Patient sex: F
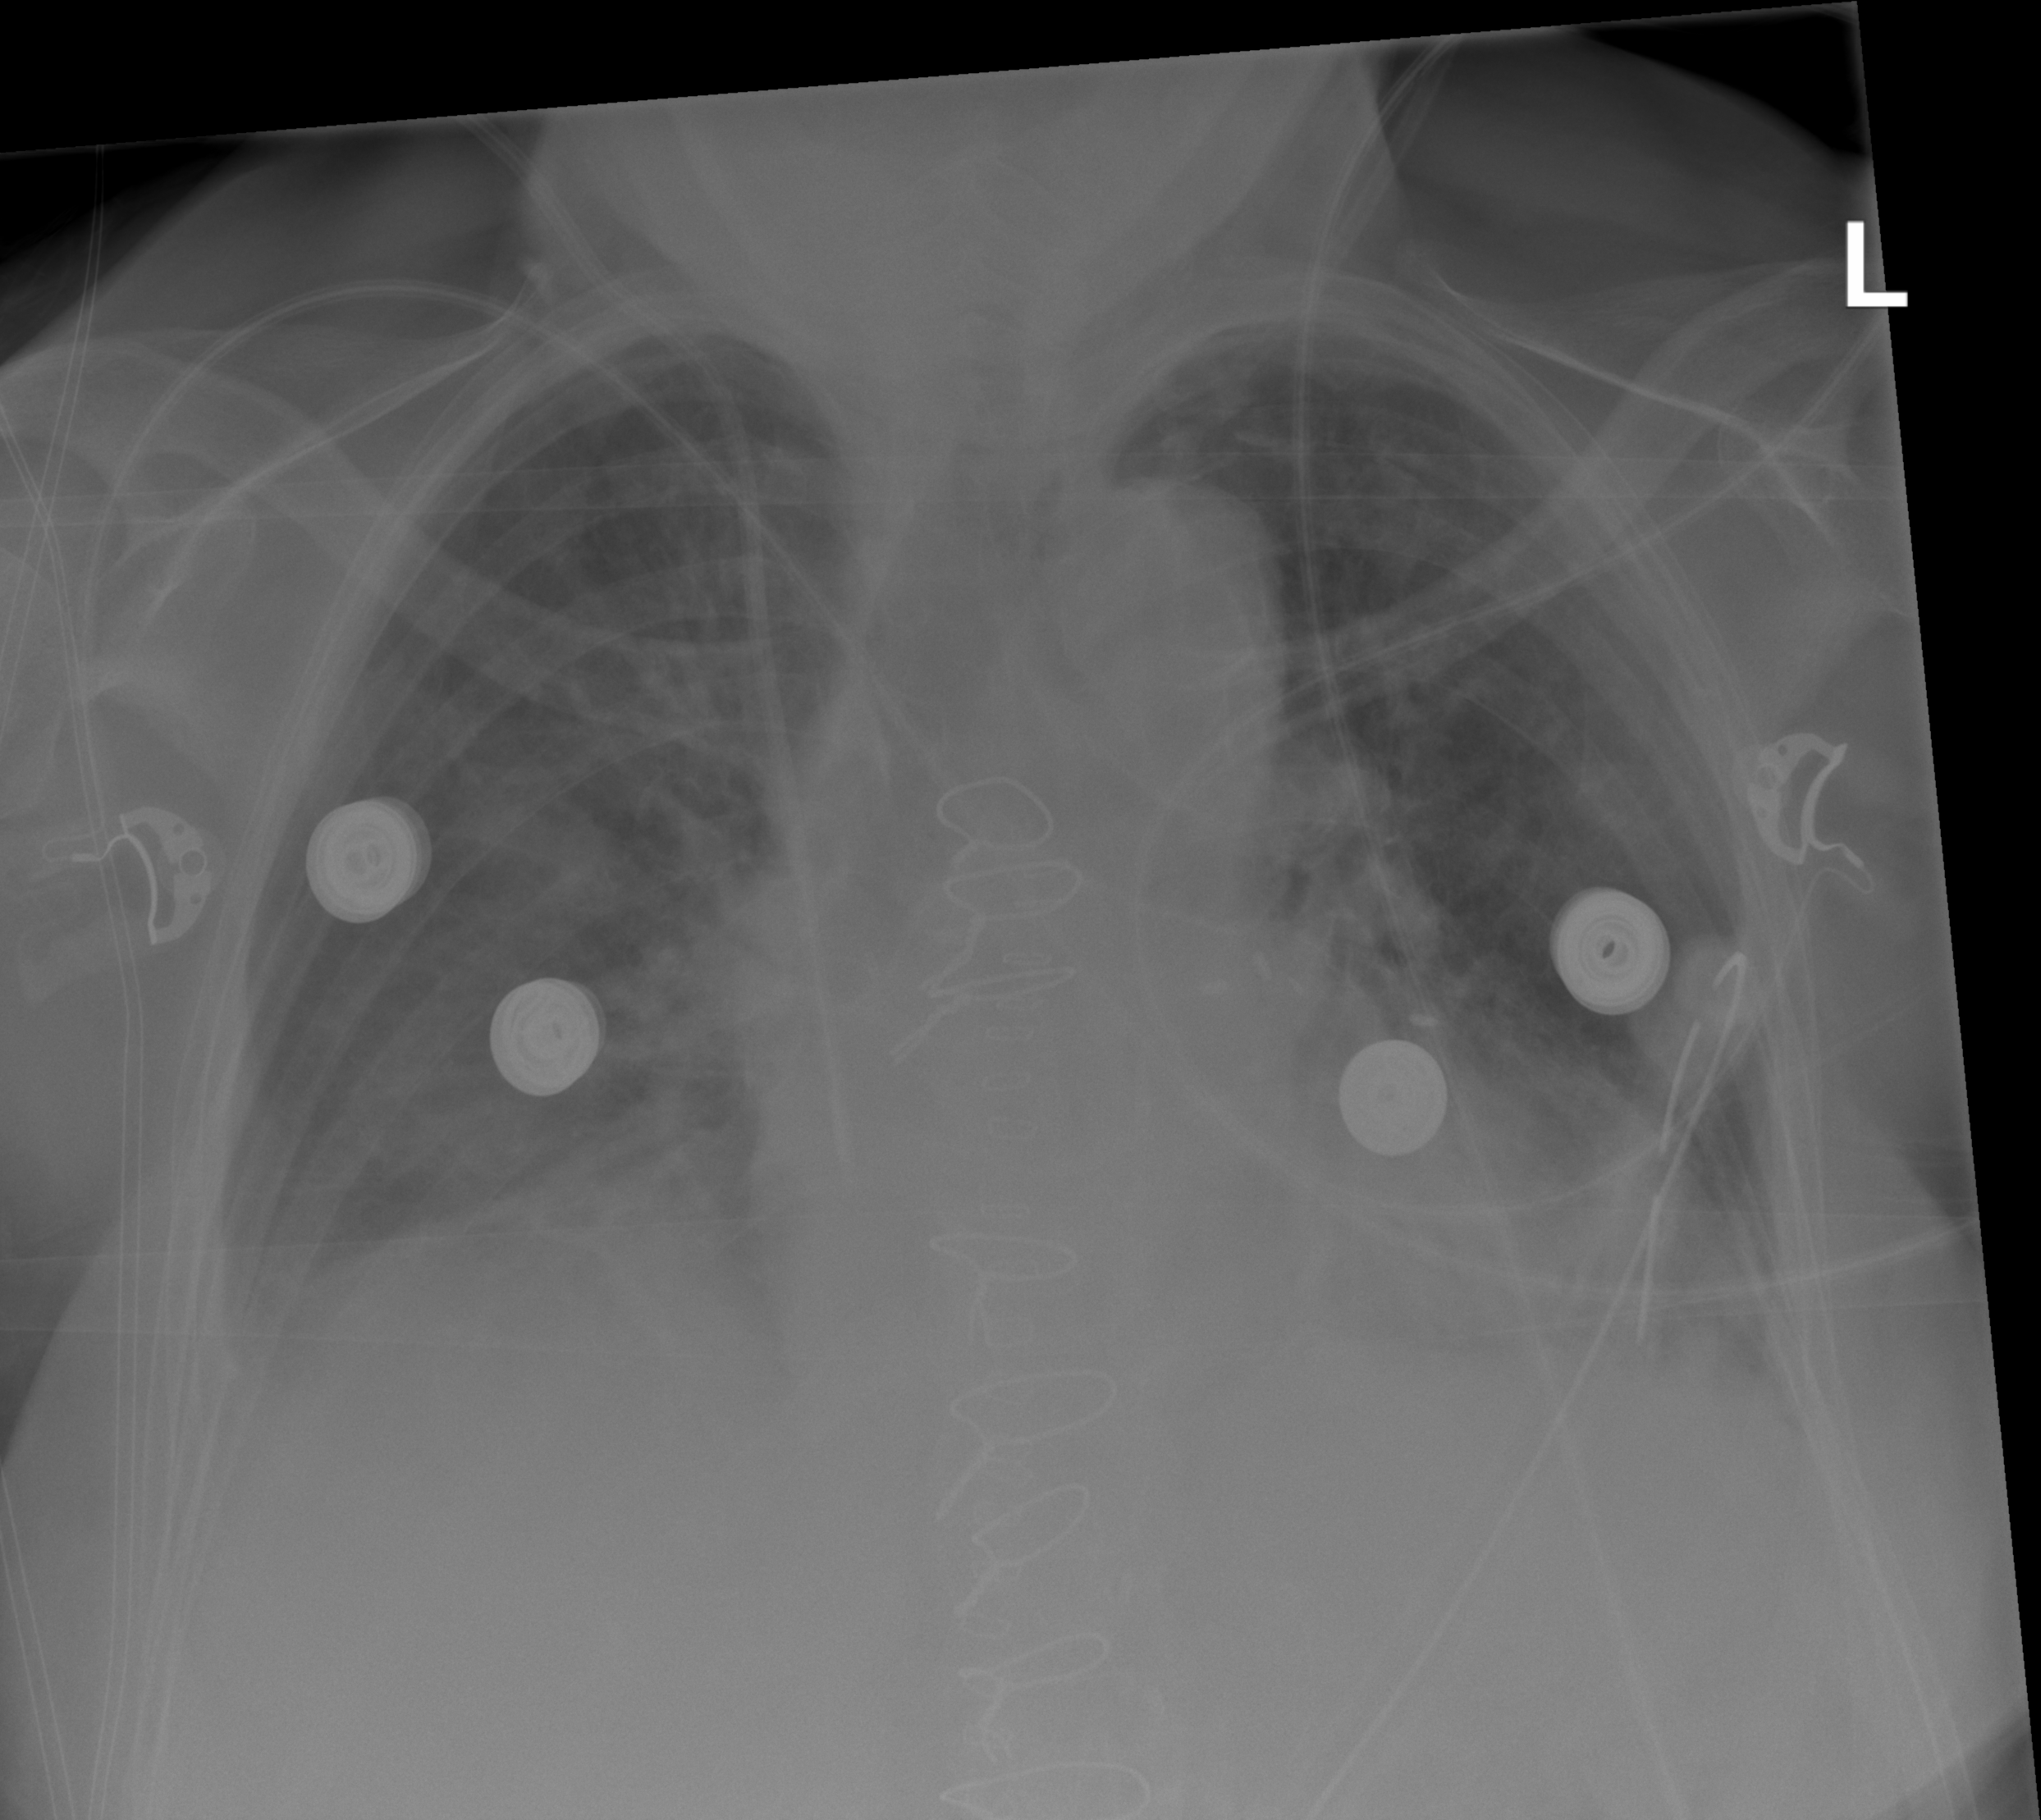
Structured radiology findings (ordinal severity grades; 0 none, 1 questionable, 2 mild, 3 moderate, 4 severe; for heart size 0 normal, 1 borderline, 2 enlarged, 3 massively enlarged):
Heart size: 2
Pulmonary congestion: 0
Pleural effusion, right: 2
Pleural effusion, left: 2
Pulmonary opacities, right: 0
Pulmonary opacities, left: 0
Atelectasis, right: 2
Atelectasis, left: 2